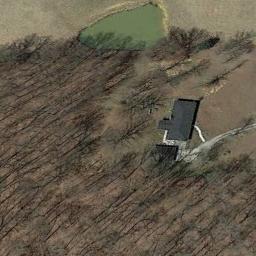
Label: residential